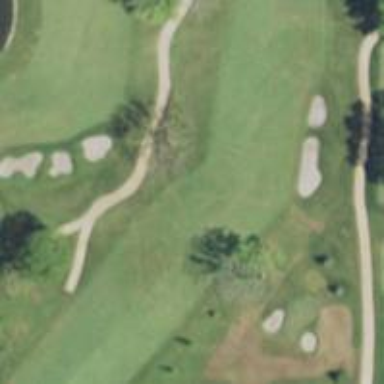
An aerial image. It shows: View of golf hole.